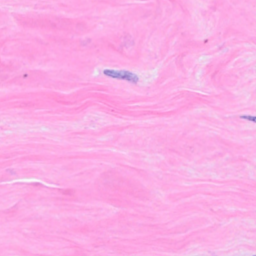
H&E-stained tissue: Breast